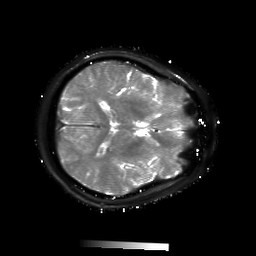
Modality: T2starmap
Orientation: axial
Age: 40
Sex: male
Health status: ill